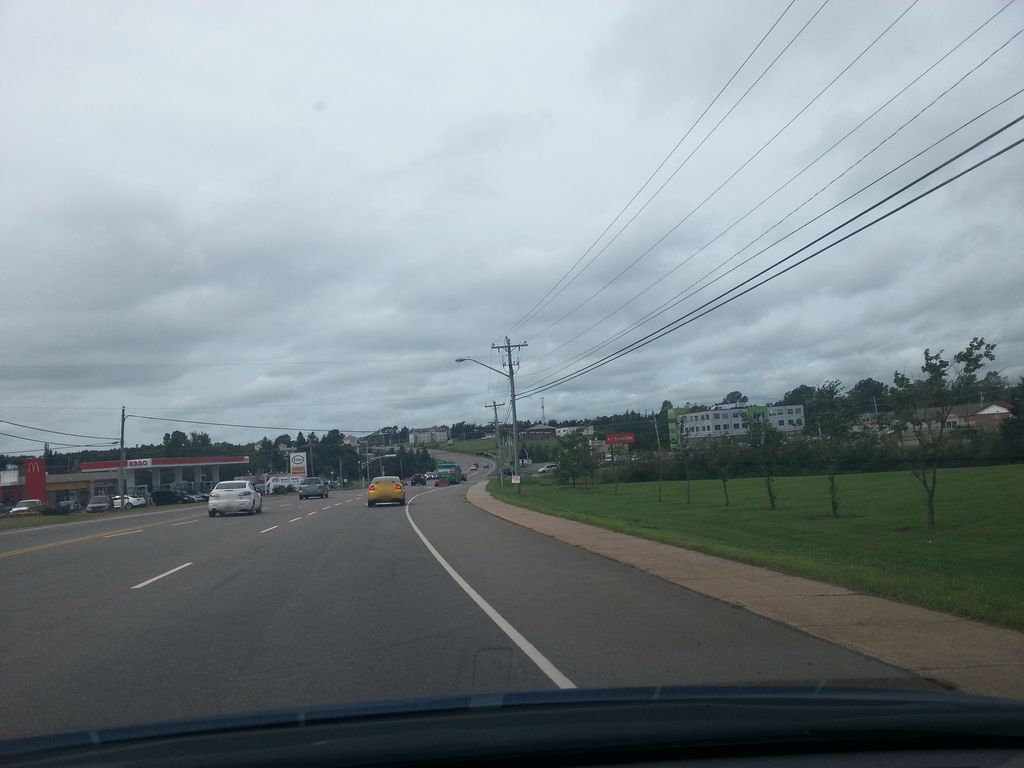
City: charlottetown